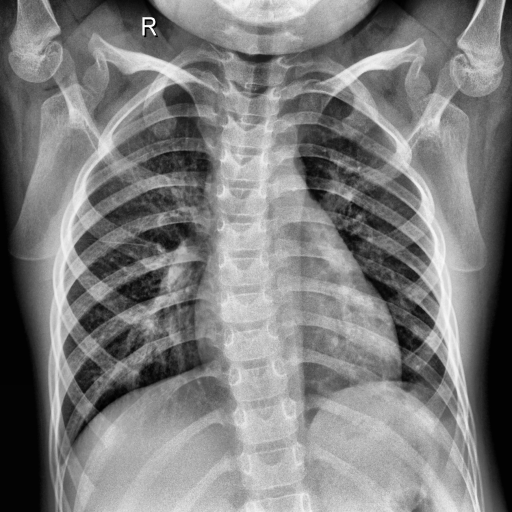
Finding: NORMAL